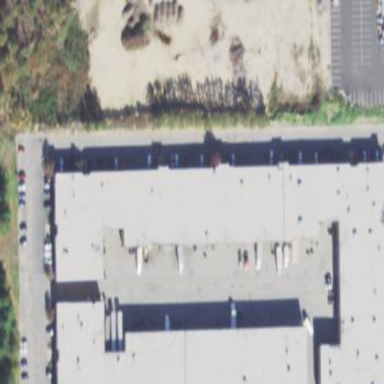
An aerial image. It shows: Commercial building.